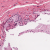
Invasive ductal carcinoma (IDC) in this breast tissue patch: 0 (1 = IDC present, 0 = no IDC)